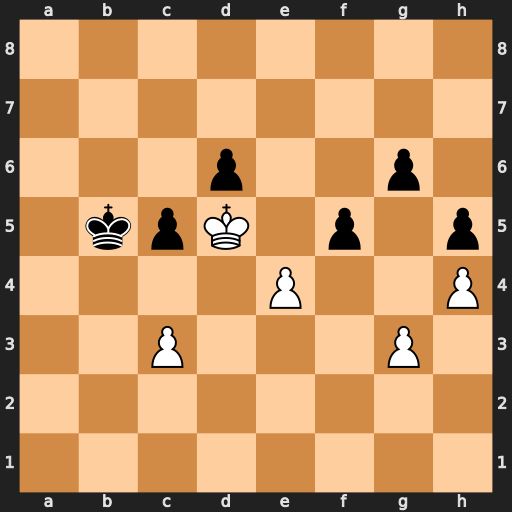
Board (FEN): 8/8/3p2p1/1kpK1p1p/4P2P/2P3P1/8/8
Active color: w
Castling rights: -
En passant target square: -
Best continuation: exf5 gxf5 Kxd6